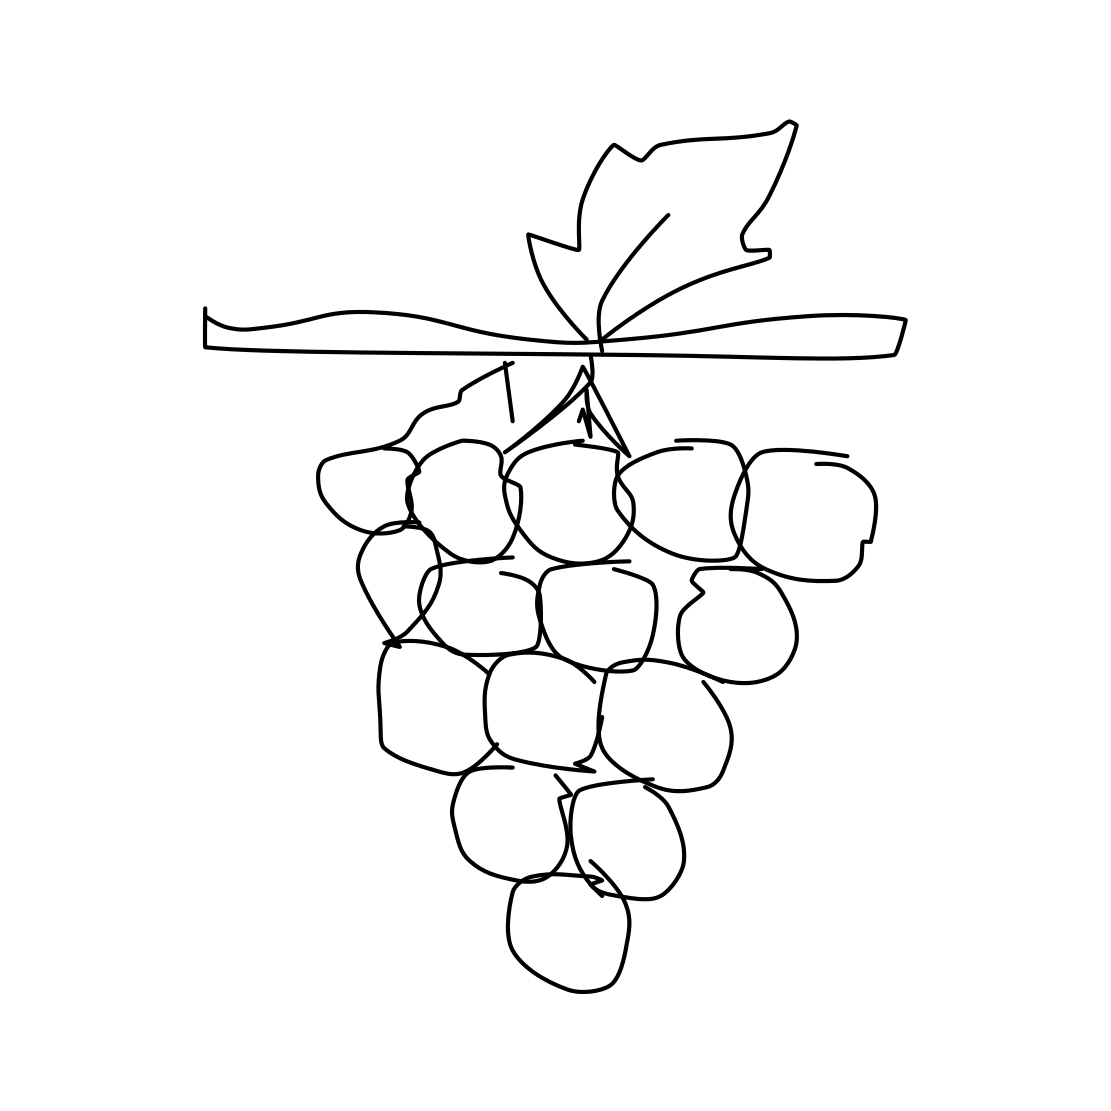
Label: grapes